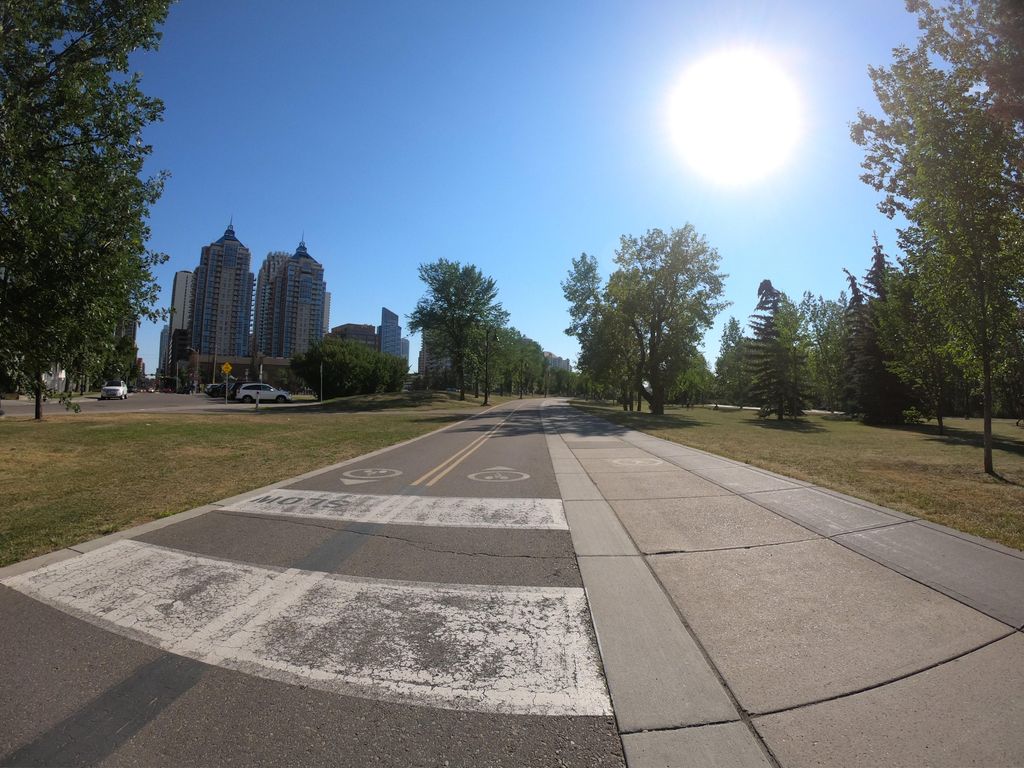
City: calgary